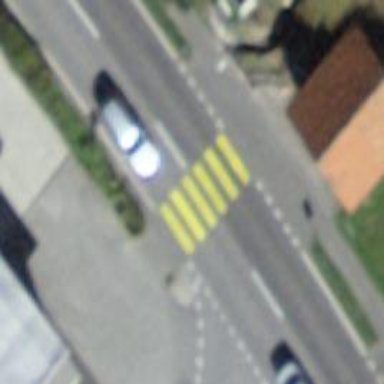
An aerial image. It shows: Marked crossing on the road.